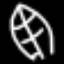
Label: leaf